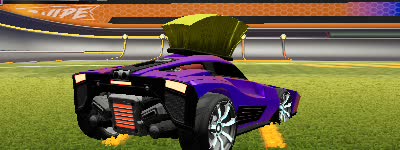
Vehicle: breakout